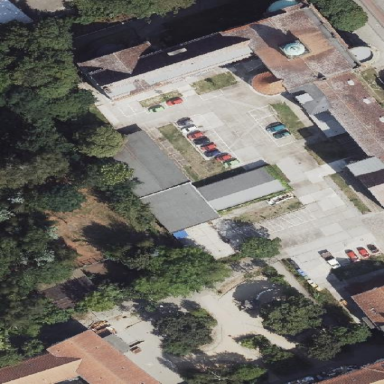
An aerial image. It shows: Shed.